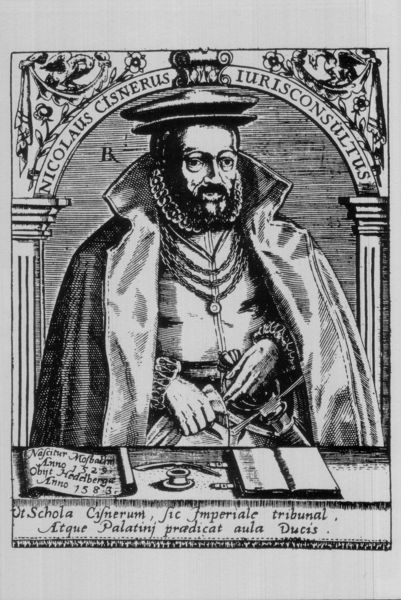
Titel: Bildnis des Nikolaus Cisnerus (eig. Kistner)
Künstler: Theodor de Bry
Institution: (Seriendruck)
Schlagwörter: feder, hand, mann, umhang, weiß, blumen, handschuh, handschuhe, hut, mund, nase, schmuck, schwarz, säule, säulen, zeichnung, haube, ornament, bart, mütze, augen, kragen, rahmen, spitze, vollbart, bildnis, halskrause, hände, portrait, porträt, geistlicher, mantel, kaufmann, blatt, frontal, schrift, bücher, papier, bogen, schule, kette, grafik, graphik, rundbogen, inschrift, ornamente, rüschen, foto, buch, spanisch, druck, radierung, stich, schwarzweiß, schwert, text, waffen, ketten, augenringe, adeliger, degen, herrscher, krause, portrai, tinte, wissenschaftler, buchdruck, heft, tracht, amulett, dolch, mittelalter, wams, heidelberg, gelehrter, spitzenmanschetten, tintenfass, griffel, kupferstich, stulpen, latein, anwalt, lateinisch, zirkel, codex, nikolaus, kodex, jurist, recht, jura, ufo, stulpe, nicolaus, schola, buchmalerein, cisnerius, cisnerus, cusnerus, nicolaus cisnerus, rechtsberater, 1583, juris